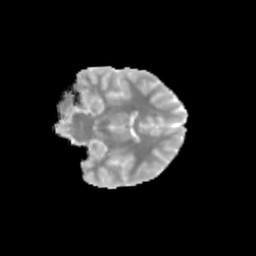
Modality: MD
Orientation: coronal
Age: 11
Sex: female
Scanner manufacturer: siemens
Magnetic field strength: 3 T
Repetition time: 3.8 s
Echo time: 0.07 s